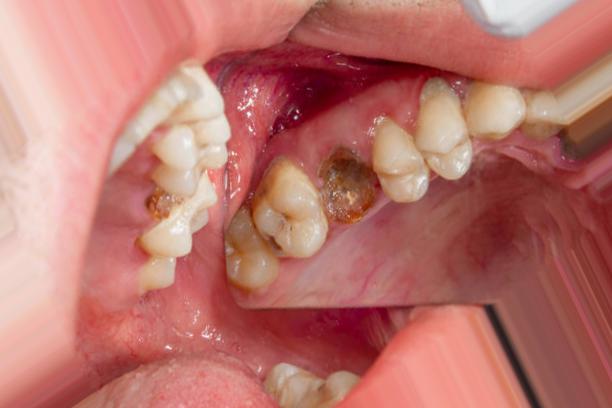
Condition: Caries